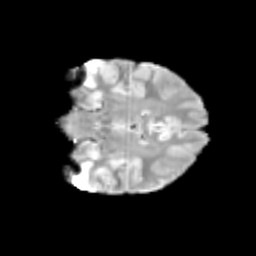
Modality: T2w
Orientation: coronal
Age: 12
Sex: female
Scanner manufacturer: siemens
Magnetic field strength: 3 T
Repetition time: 3.8 s
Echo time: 0.07 s